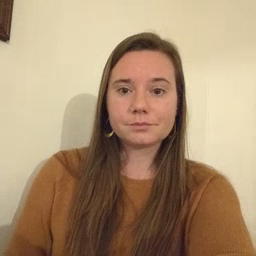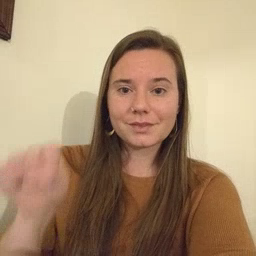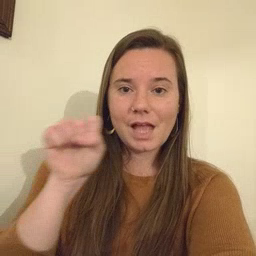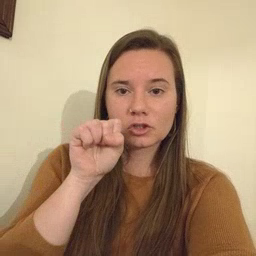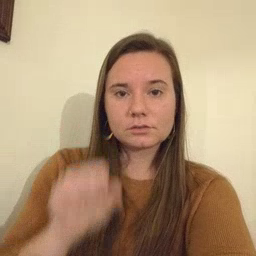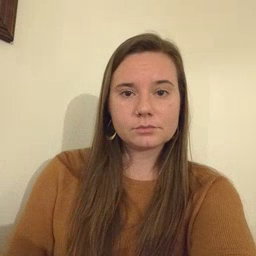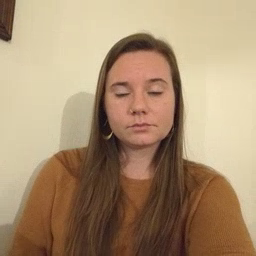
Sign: carrot